Field crop: maize
Growth stage: 2
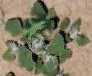
Species: chenopodium